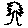
Label: tree